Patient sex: F
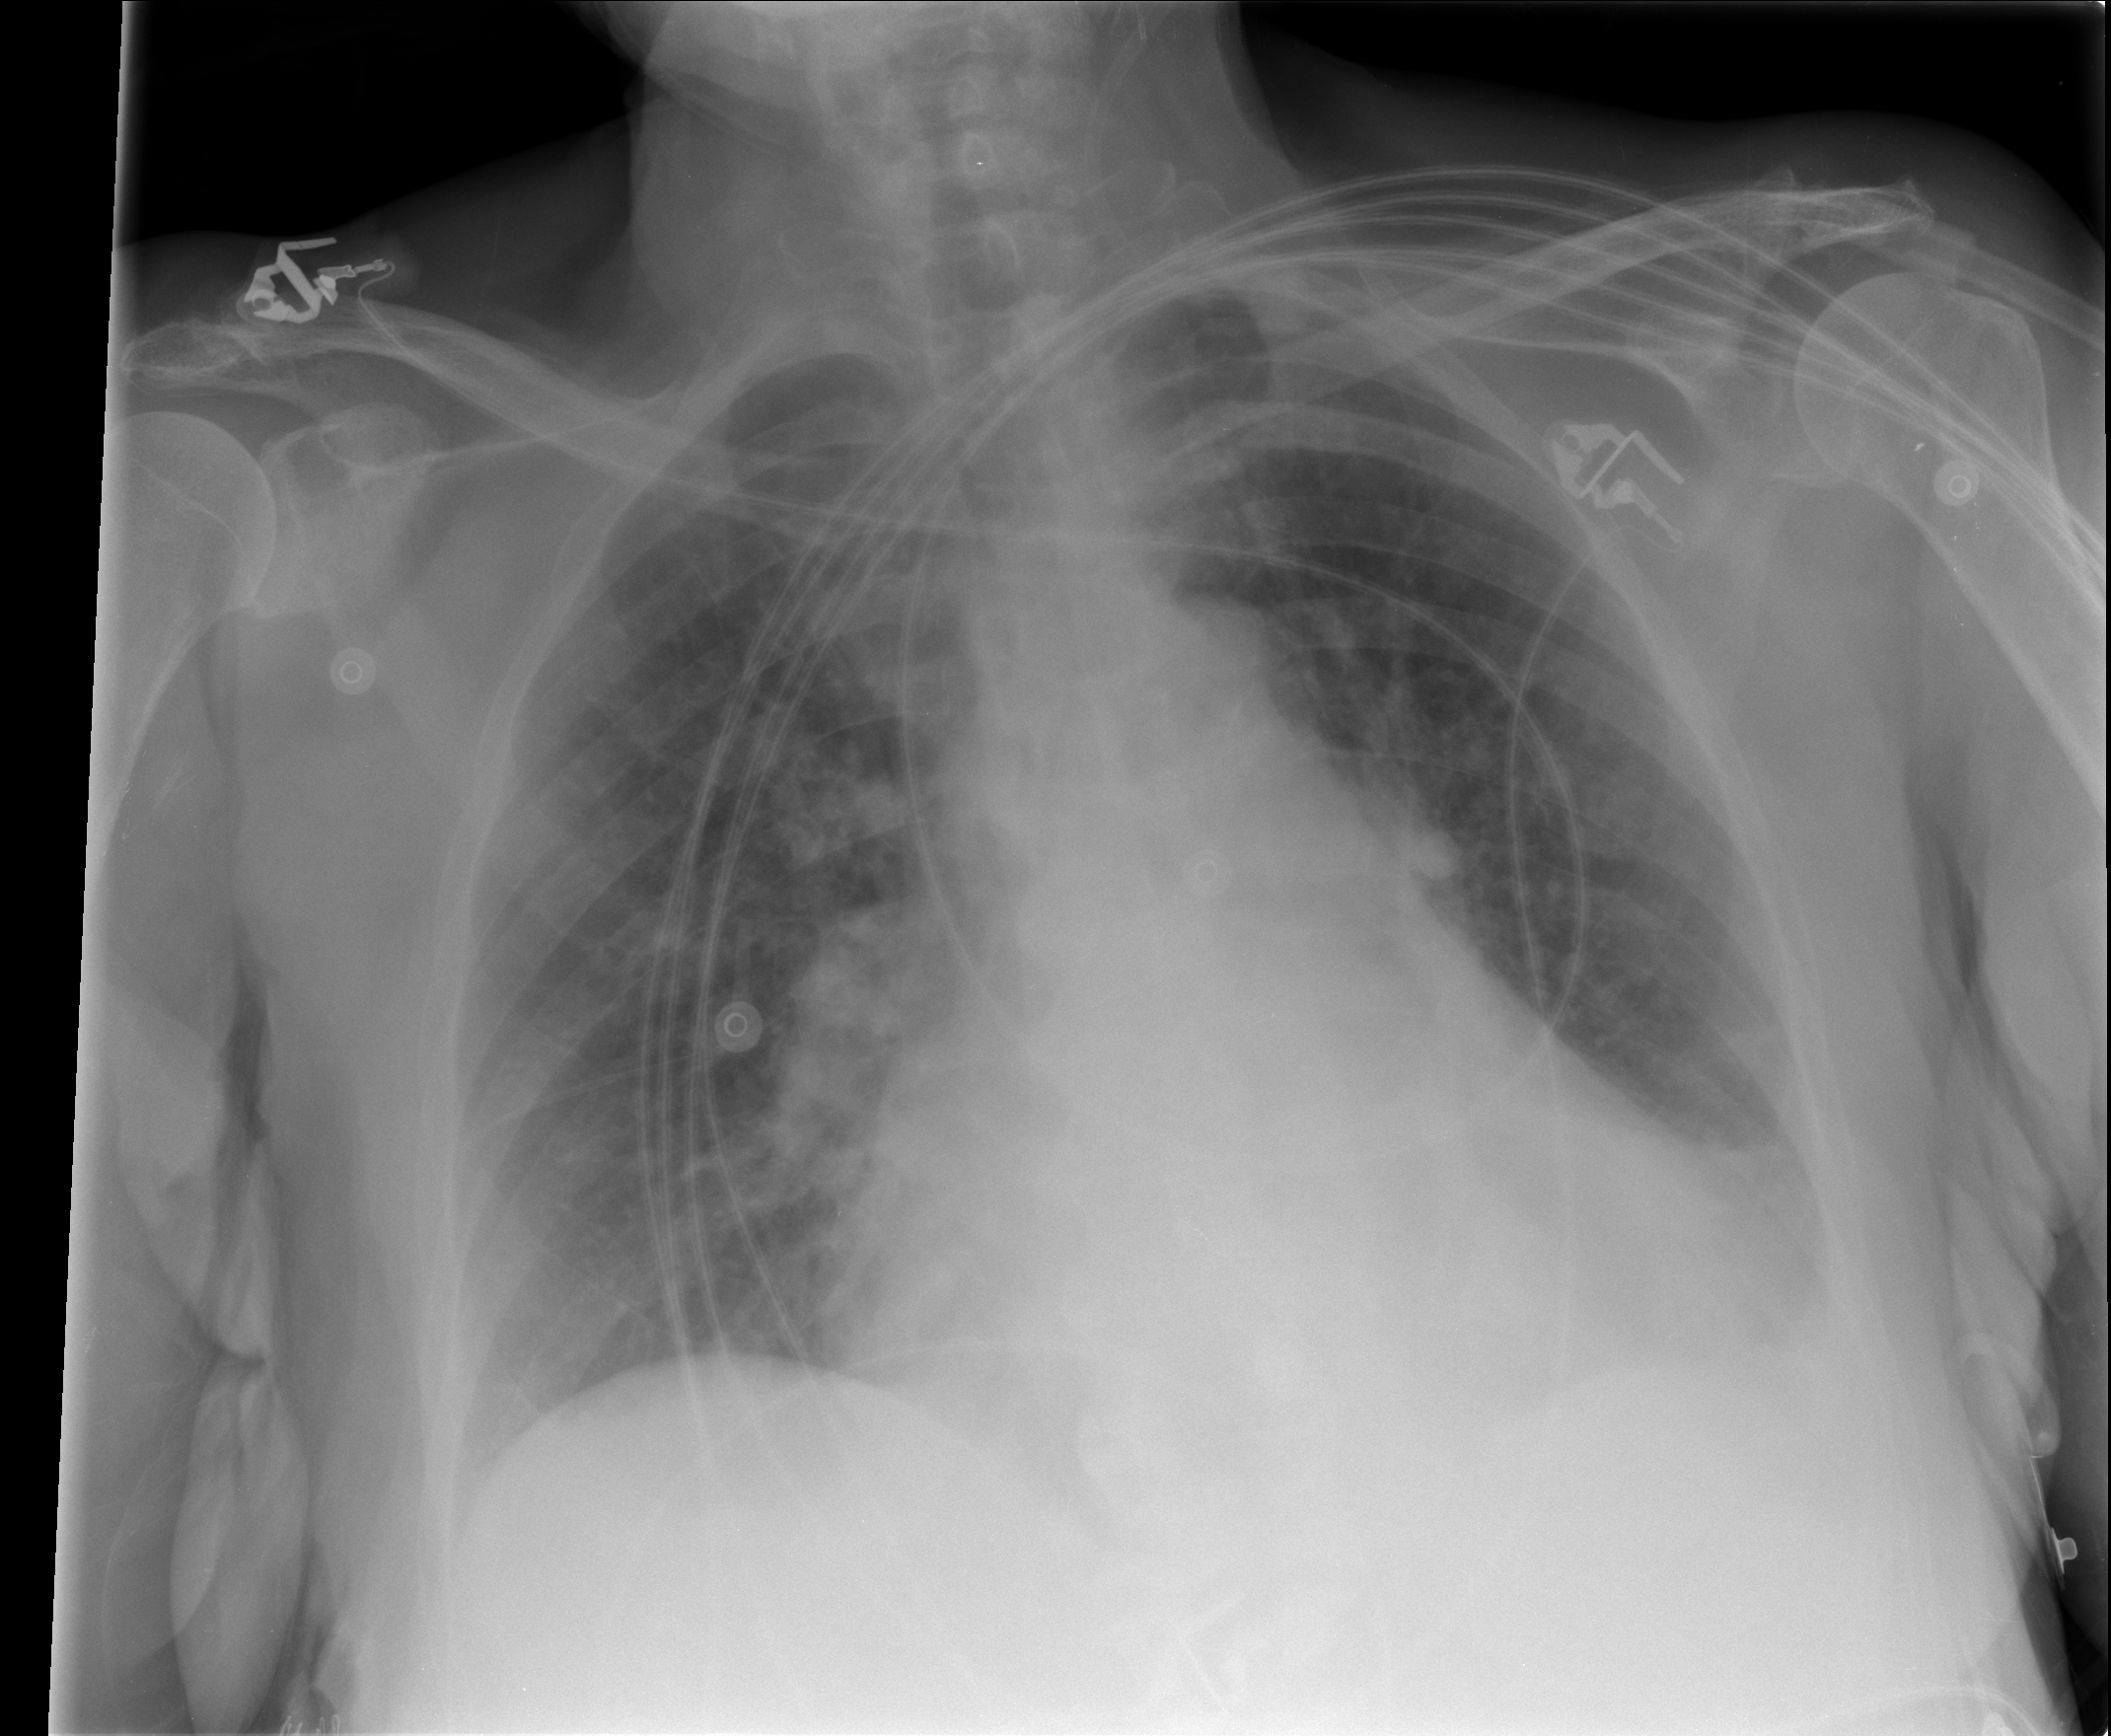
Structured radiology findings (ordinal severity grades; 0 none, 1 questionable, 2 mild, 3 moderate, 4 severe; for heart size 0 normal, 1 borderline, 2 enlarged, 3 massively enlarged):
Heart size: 0
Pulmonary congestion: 1
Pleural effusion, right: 1
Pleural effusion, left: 0
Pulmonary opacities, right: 0
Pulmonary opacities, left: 0
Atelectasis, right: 0
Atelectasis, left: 1